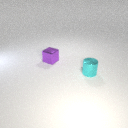
small cyan metal cylinder to the right of small purple metal cube